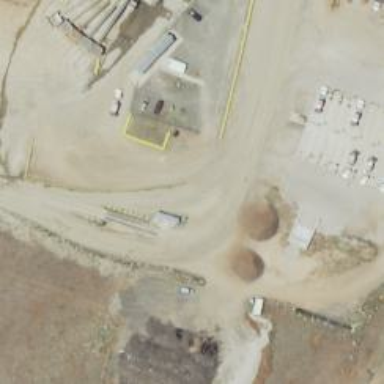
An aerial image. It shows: Asphalt service road leading to weighbridge facility.